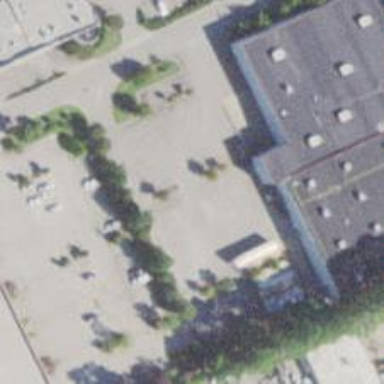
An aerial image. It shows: Parking area with surface.